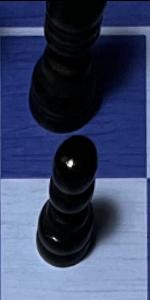
Label: Pawn_Black